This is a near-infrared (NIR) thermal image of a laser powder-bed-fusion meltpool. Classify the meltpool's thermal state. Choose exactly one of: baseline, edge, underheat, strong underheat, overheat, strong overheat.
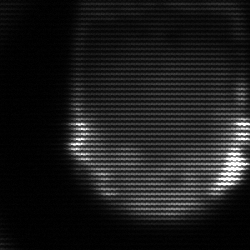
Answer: edge